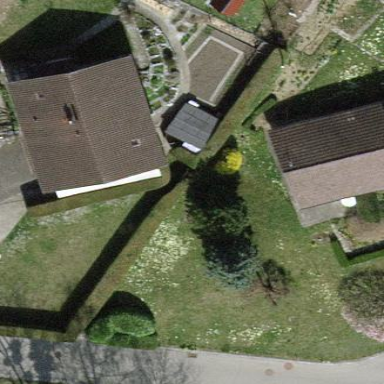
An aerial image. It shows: Detached building with gabled roof.